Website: lowes
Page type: delivery-shipping
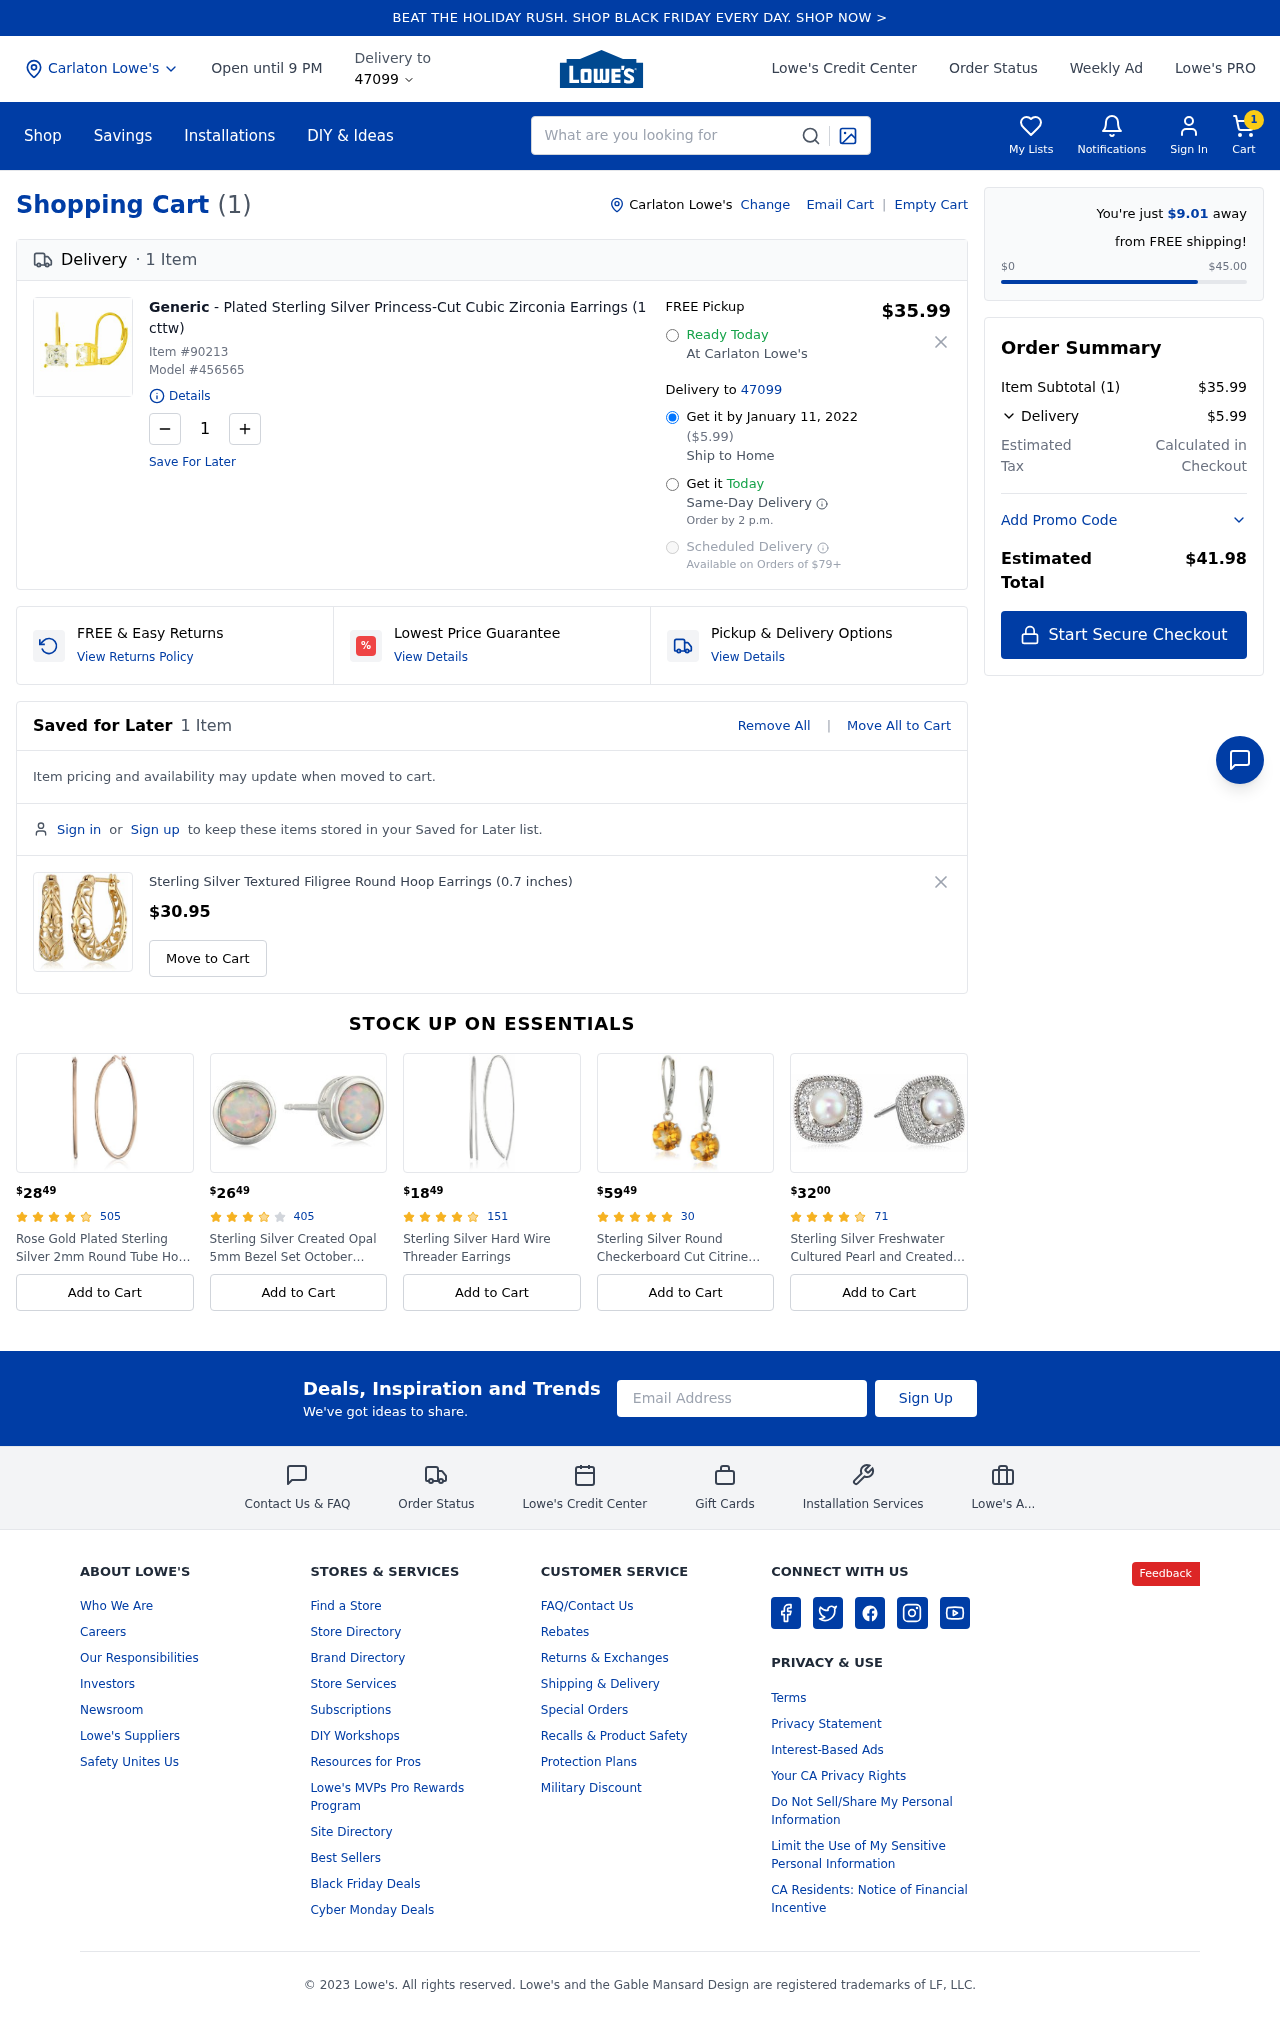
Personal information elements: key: PII_CITY
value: Carlaton
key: PII_EMAIL
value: mbailey@gmail.com
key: PII_POSTCODE
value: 47099
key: PII_CITY2
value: Carlaton
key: PII_CITY3
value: Carlaton
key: PII_POSTCODE2
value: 47099
Product elements: key: PRODUCT1_BRAND
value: Generic
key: PRODUCT1_NAME
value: Plated Sterling Silver Princess-Cut Cubic Zirconia Earrings (1 cttw)
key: PRODUCT1_PRICE
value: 35.99
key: PRODUCT1_QUANTITY
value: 1
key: PRODUCT2_NAME
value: Sterling Silver Textured Filigree Round Hoop Earrings (0.7 inches)
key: PRODUCT2_PRICE
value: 30.95
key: PRODUCT1_ITEM_NUMBER
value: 90213
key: PRODUCT1_MODEL_NUMBER
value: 456565
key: PRODUCT3_PRICE
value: $2849
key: PRODUCT3_NUM_RATINGS
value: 505
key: PRODUCT3_NAME
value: Rose Gold Plated Sterling Silver 2mm Round Tube Hoop Earrings
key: PRODUCT4_PRICE
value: $2649
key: PRODUCT4_NUM_RATINGS
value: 405
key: PRODUCT4_NAME
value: Sterling Silver Created Opal 5mm Bezel Set October Birthstone Stud Earrings
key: PRODUCT5_PRICE
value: $1849
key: PRODUCT5_NUM_RATINGS
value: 151
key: PRODUCT5_NAME
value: Sterling Silver Hard Wire Threader Earrings
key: PRODUCT6_PRICE
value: $5949
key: PRODUCT6_NUM_RATINGS
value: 30
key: PRODUCT6_NAME
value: Sterling Silver Round Checkerboard Cut Citrine Leverback Earrings (8mm)
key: PRODUCT7_PRICE
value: $3200
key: PRODUCT7_NUM_RATINGS
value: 71
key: PRODUCT7_NAME
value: Sterling Silver Freshwater Cultured Pearl and Created White Sapphire Halo Cushion Stud Earrings
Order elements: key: ORDER_NUM_ITEMS
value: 1
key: ORDER_DELIVERY_DATE
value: January 11, 2022
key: ORDER_SHIPPING_COST
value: $5.99
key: AWAY_FROM_FREE_SHIPPING
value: $9.01
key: ORDER_SUBTOTAL
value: $35.99
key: ORDER_TOTAL
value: $41.98
Search elements: key: HEADER_SEARCH
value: What are you looking for